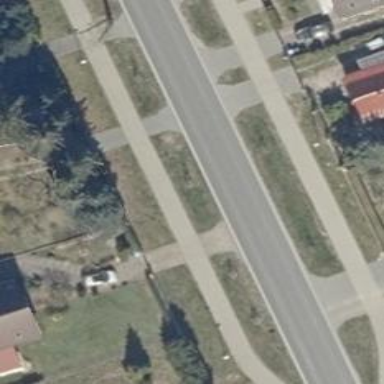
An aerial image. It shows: Driveway leading to service road.